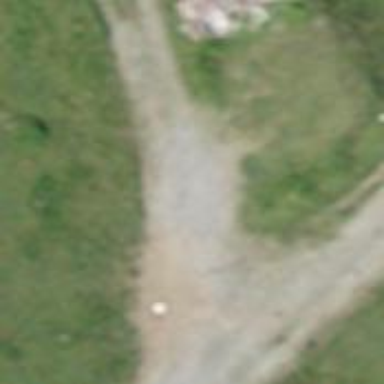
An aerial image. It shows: Track road with grade4 tracktype.